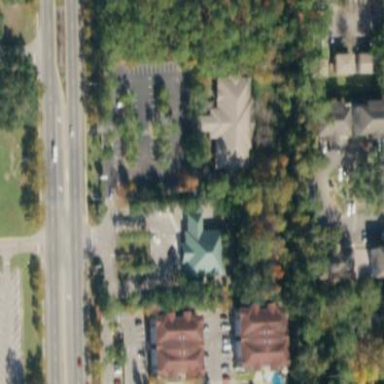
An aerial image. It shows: Commercial area featuring clinic that provides healthcare services.